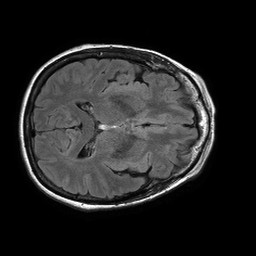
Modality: FLAIR
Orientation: axial
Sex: female
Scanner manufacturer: philips
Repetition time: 11 s
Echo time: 0.125 s